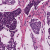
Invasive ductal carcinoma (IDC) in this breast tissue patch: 1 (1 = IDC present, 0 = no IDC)